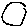
Label: moon